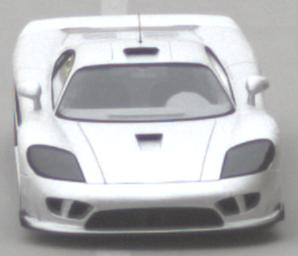
Make: Saleen
Model: S7
Detailed model: -
Model produced from: 2000
Model produced until: 2008
Doors: 2
Color: white
Road condition: dry road
Daytime: morning or afternoon
Contrast: low contrast